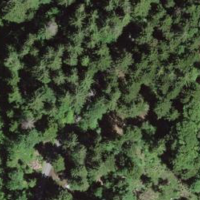
EUNIS habitat code: 43
Species observed at this site:
Filipendula ulmaria